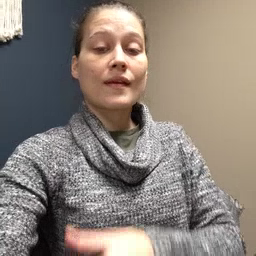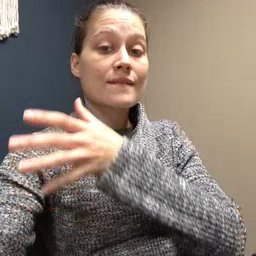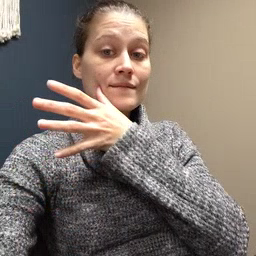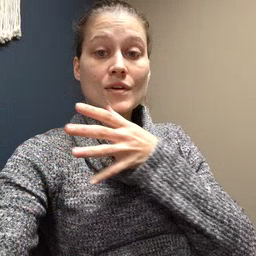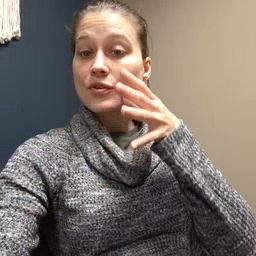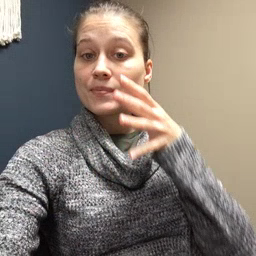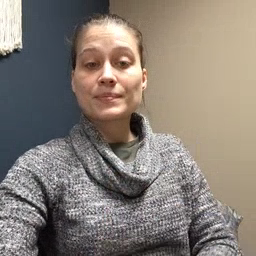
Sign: farm